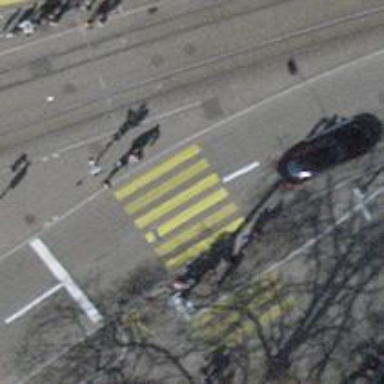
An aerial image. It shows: Kerb barrier.